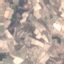
Label: PermanentCrop